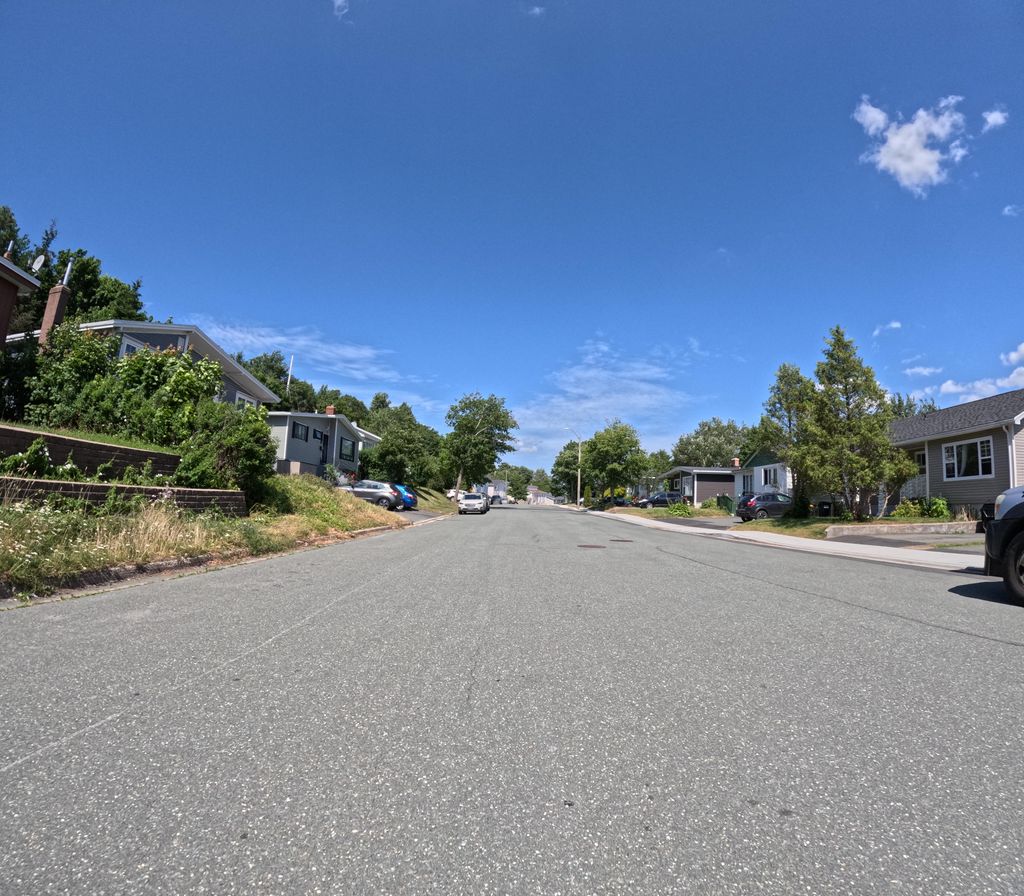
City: st_johns